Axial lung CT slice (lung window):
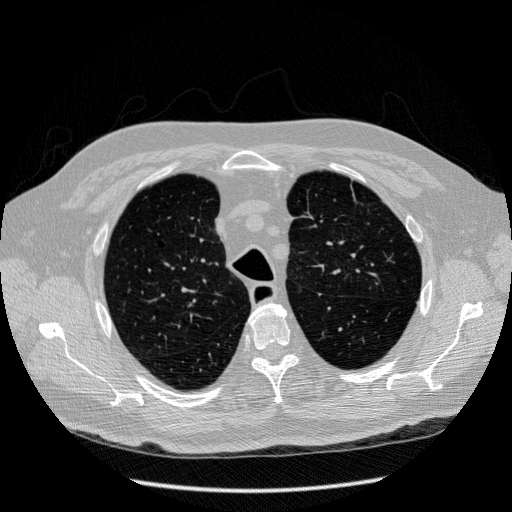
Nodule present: no